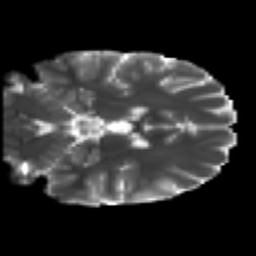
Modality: T2w
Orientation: coronal
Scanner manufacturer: ge
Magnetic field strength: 3 T
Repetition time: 7.98 s
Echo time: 0.0701 s